Field crop: maize
Growth stage: 1
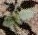
Species: datura